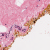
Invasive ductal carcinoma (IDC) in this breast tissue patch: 0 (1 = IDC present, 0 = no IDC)